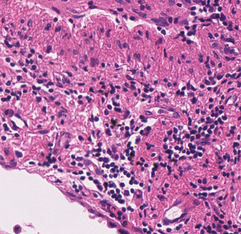
Tumor epithelial tissue: no
Tumor-associated stroma tissue: yes
Normal tissue: no